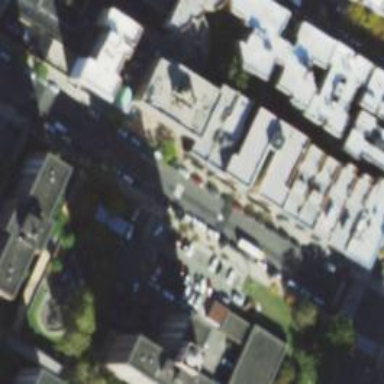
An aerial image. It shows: Residential road with separate sidewalk.